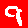
Digit: 9